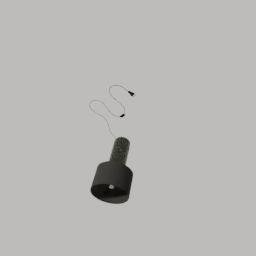
Label: lighting